Question: Below is the image that will clearly define my problem while using 'GridLayout'

'''
private void init() {
JFrame frame = new JFrame("Login");
frame.setDefaultCloseOperation(JFrame.EXIT_ON_CLOSE);
JTextField loginUNTextField = new JTextField();
JTextField loginPTextField = new JTextField();
JTextField registerUNTextField = new JTextField();
JTextField registerPTextField = new JTextField();
JTextField registerETextField = new JTextField();
JButton login = new JButton("Login");
JButton register = new JButton("Register");
JLabel loginUsername = new JLabel("Username");
JLabel loginPassword = new JLabel("Password");
JLabel registerUsername = new JLabel("Username");
JLabel registerPassword = new JLabel("Password");
JLabel registerEmail = new JLabel("Email");
JPanel loginUNPanel = new JPanel(new GridLayout(3,2));
loginUNPanel.add(loginUsername);
loginUNPanel.add(loginUNTextField);
loginUNPanel.add(loginPassword); // Cause Problem
loginUNPanel.add(loginPTextField);
loginUNPanel.add(new JLabel("")); // Cause Problem
loginUNPanel.add(login);
JPanel registerUNPanel = new JPanel(new GridLayout(4,2));
registerUNPanel.add(registerUsername);
registerUNPanel.add(registerUNTextField);
registerUNPanel.add(registerPassword);
registerUNPanel.add(registerPTextField);
registerUNPanel.add(registerEmail);
registerUNPanel.add(registerETextField);
registerUNPanel.add(new JLabel(""));
registerUNPanel.add(register);
loginUNPanel.add(loginPassword);
JPanel main = new JPanel(new GridLayout(1,2));
main.add(loginUNPanel);
main.add(registerUNPanel);
frame.add(main);
frame.pack();
frame.setVisible(true);
}
'''
'''
UserName | TextField
Passowrd | TextField
| LoginButon
'''
Please let me know where I am worng using 'GridLayout'.
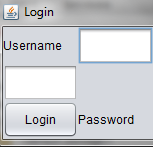
Answer: You're adding a component twice to the container.
'''
JPanel loginUNPanel = new JPanel(new GridLayout(3,2));
loginUNPanel.add(loginUsername);
loginUNPanel.add(loginUNTextField);
loginUNPanel.add(loginPassword); // ***** adding it once *****
loginUNPanel.add(loginPTextField);
loginUNPanel.add(new JLabel(""));
loginUNPanel.add(login);
JPanel registerUNPanel = new JPanel(new GridLayout(4,2));
registerUNPanel.add(registerUsername);
registerUNPanel.add(registerUNTextField);
registerUNPanel.add(registerPassword);
registerUNPanel.add(registerPTextField);
registerUNPanel.add(registerEmail);
registerUNPanel.add(registerETextField);
registerUNPanel.add(new JLabel(""));
registerUNPanel.add(register);
loginUNPanel.add(loginPassword); // ***** adding it again. *****
JPanel main = new JPanel(new GridLayout(1,2));
'''
Get rid of that 2nd addition:
'''
// loginUNPanel.add(loginPassword); // *** this
JPanel main = new JPanel(new GridLayout(1,2));
'''